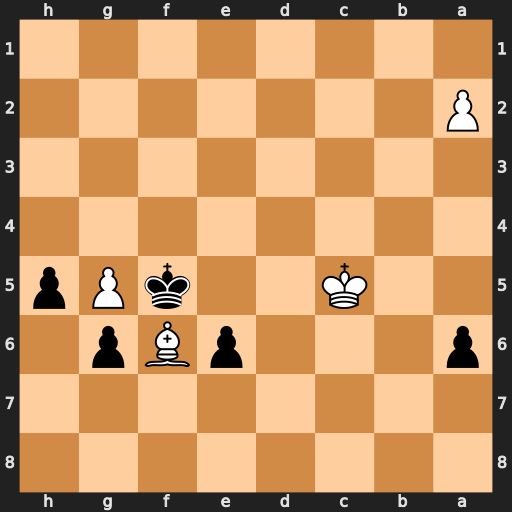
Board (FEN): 8/8/p3pBp1/2K2kPp/8/8/P7/8
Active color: b
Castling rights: -
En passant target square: -
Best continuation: e5 Kd5 e4 Kd4 Kf4